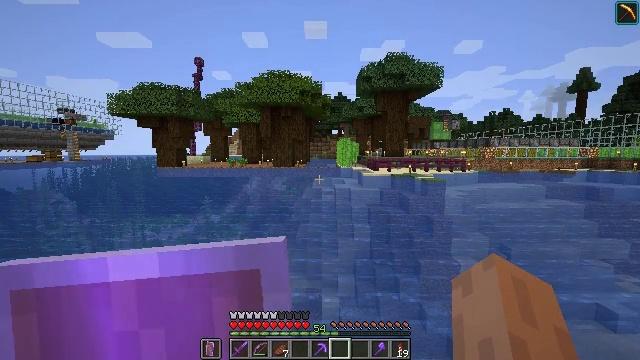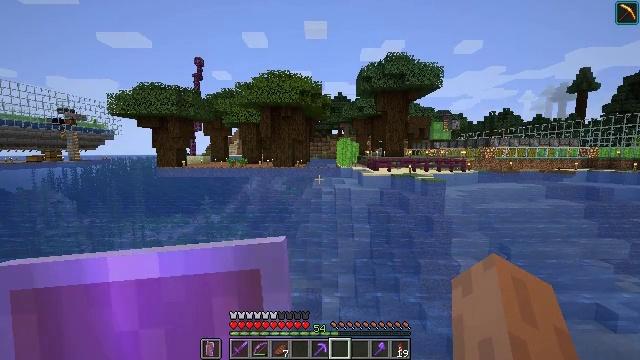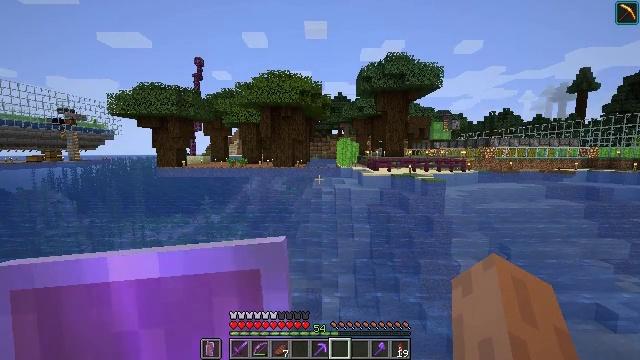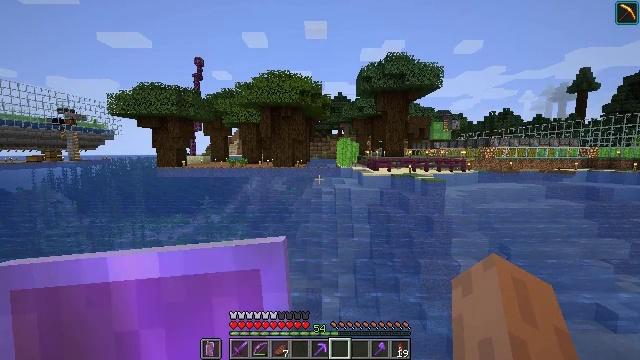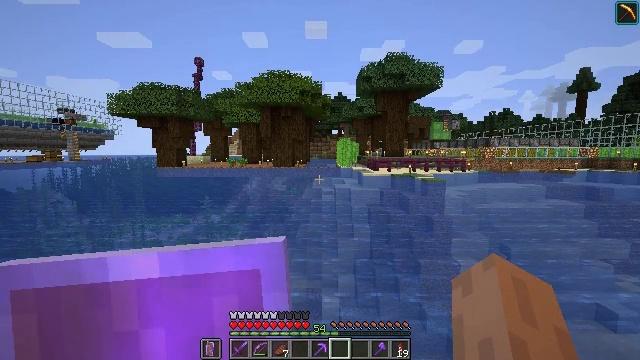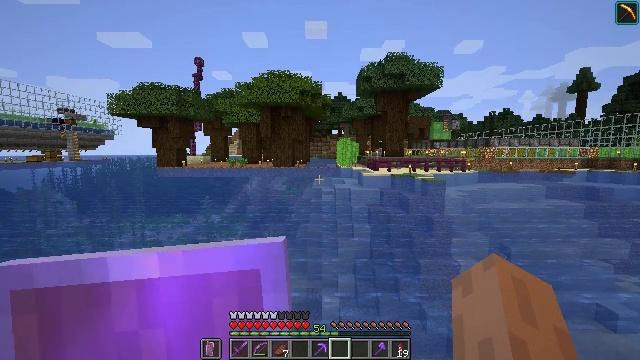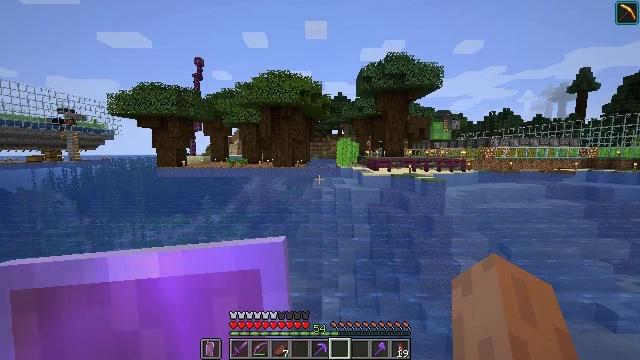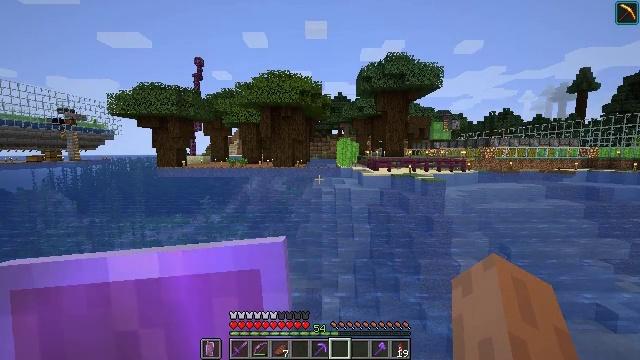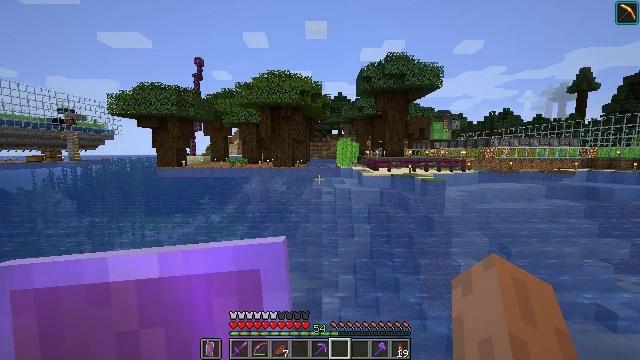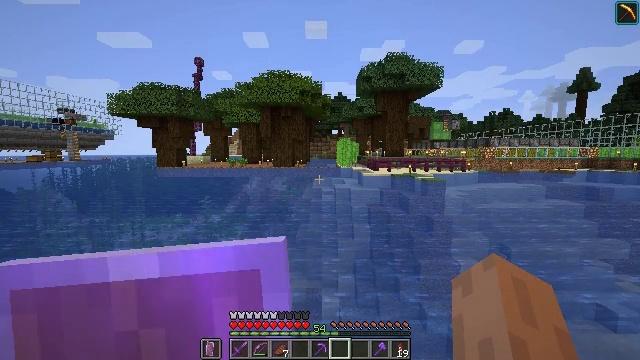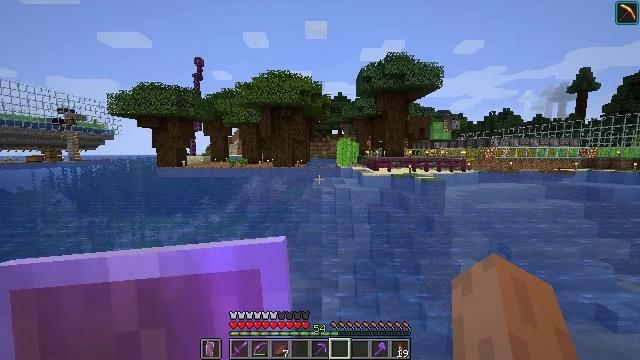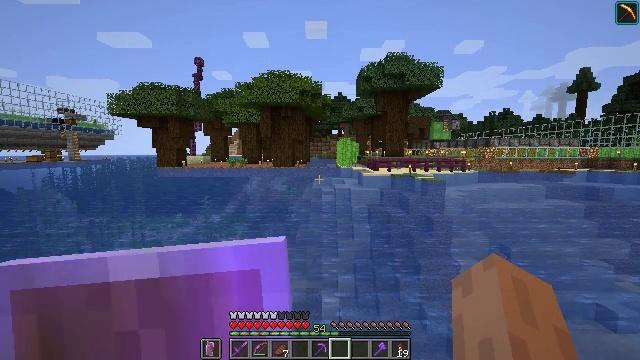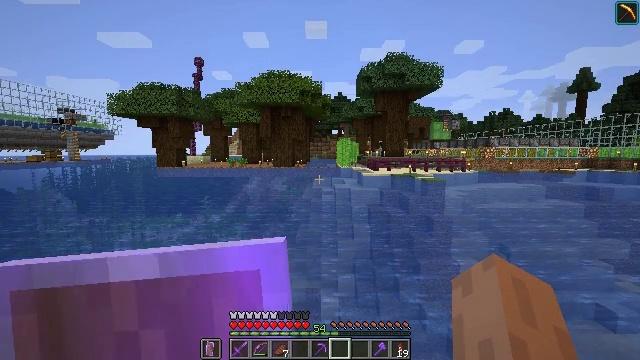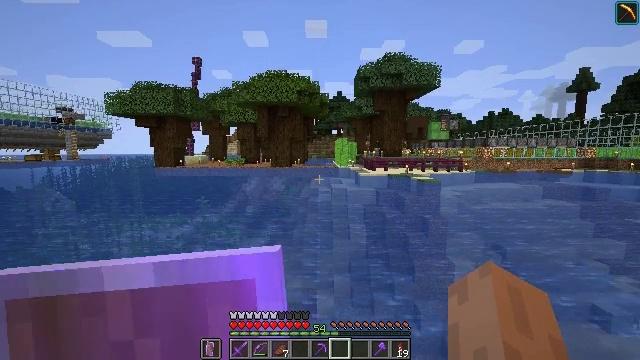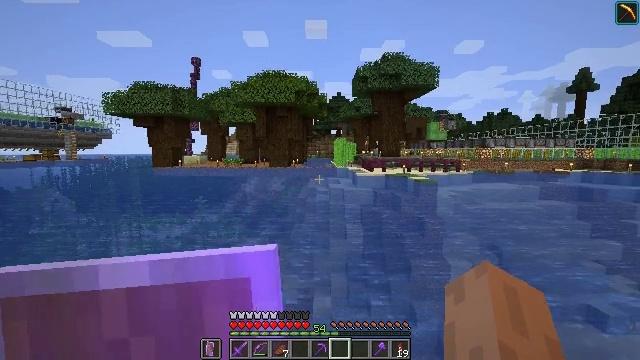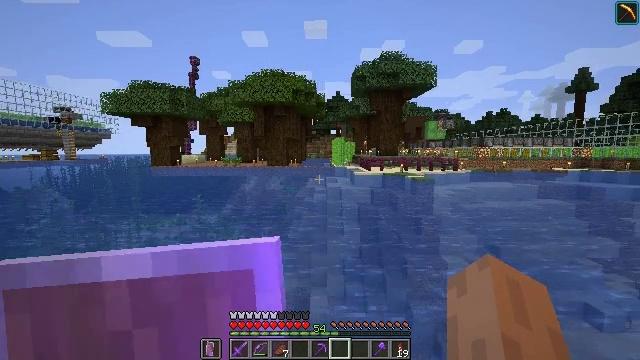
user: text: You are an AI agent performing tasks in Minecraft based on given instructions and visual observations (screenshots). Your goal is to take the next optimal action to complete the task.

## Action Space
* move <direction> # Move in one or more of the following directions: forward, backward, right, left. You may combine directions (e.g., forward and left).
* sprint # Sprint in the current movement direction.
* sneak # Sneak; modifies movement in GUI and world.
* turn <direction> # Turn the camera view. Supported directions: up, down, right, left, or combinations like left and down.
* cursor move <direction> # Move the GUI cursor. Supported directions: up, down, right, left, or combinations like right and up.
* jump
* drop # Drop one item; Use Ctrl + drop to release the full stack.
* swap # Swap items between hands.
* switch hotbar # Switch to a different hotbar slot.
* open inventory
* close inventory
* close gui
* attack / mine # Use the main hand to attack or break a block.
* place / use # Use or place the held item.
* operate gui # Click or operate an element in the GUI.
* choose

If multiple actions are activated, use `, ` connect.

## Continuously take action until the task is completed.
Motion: motion action
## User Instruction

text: Hunt a squid.
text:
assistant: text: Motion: no_op
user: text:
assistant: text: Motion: no_op
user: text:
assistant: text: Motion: no_op
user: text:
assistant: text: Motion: no_op
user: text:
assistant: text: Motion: no_op
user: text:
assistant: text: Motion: no_op
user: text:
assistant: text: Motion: no_op
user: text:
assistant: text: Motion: no_op
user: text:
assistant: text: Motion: no_op
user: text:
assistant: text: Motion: no_op
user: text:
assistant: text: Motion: no_op
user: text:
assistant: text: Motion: move right
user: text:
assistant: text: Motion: move right
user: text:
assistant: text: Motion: move right
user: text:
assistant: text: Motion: move right
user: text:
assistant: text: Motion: no_op
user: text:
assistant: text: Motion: no_op
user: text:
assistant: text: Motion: no_op
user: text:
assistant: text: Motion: no_op
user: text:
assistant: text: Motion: no_op
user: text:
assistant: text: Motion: no_op
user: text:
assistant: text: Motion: no_op
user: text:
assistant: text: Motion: no_op
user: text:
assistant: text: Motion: no_op
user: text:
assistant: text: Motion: no_op
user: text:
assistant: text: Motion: no_op
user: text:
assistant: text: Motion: no_op
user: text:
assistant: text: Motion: no_op
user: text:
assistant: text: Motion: no_op
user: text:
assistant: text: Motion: no_op